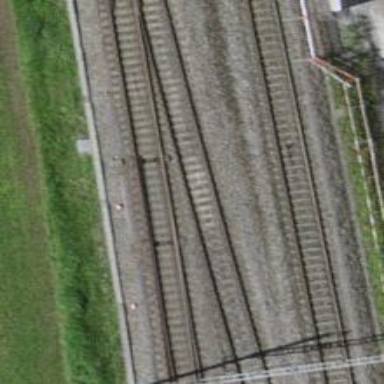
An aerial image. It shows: Railway switch.